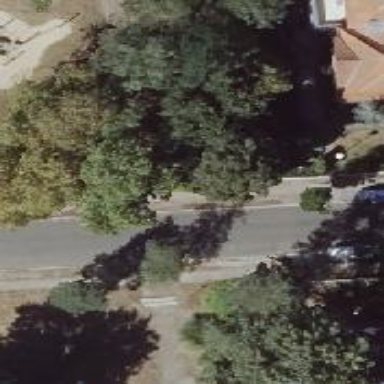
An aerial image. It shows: Residential road with asphalt surface. The parking on both sides is parallel with half on the kerb.